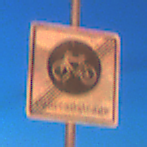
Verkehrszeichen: EndeFahrradstrasse
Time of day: Night
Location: Outdoor (Urban)
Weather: PartlyCloudy
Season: NotSpecified
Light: Artificial